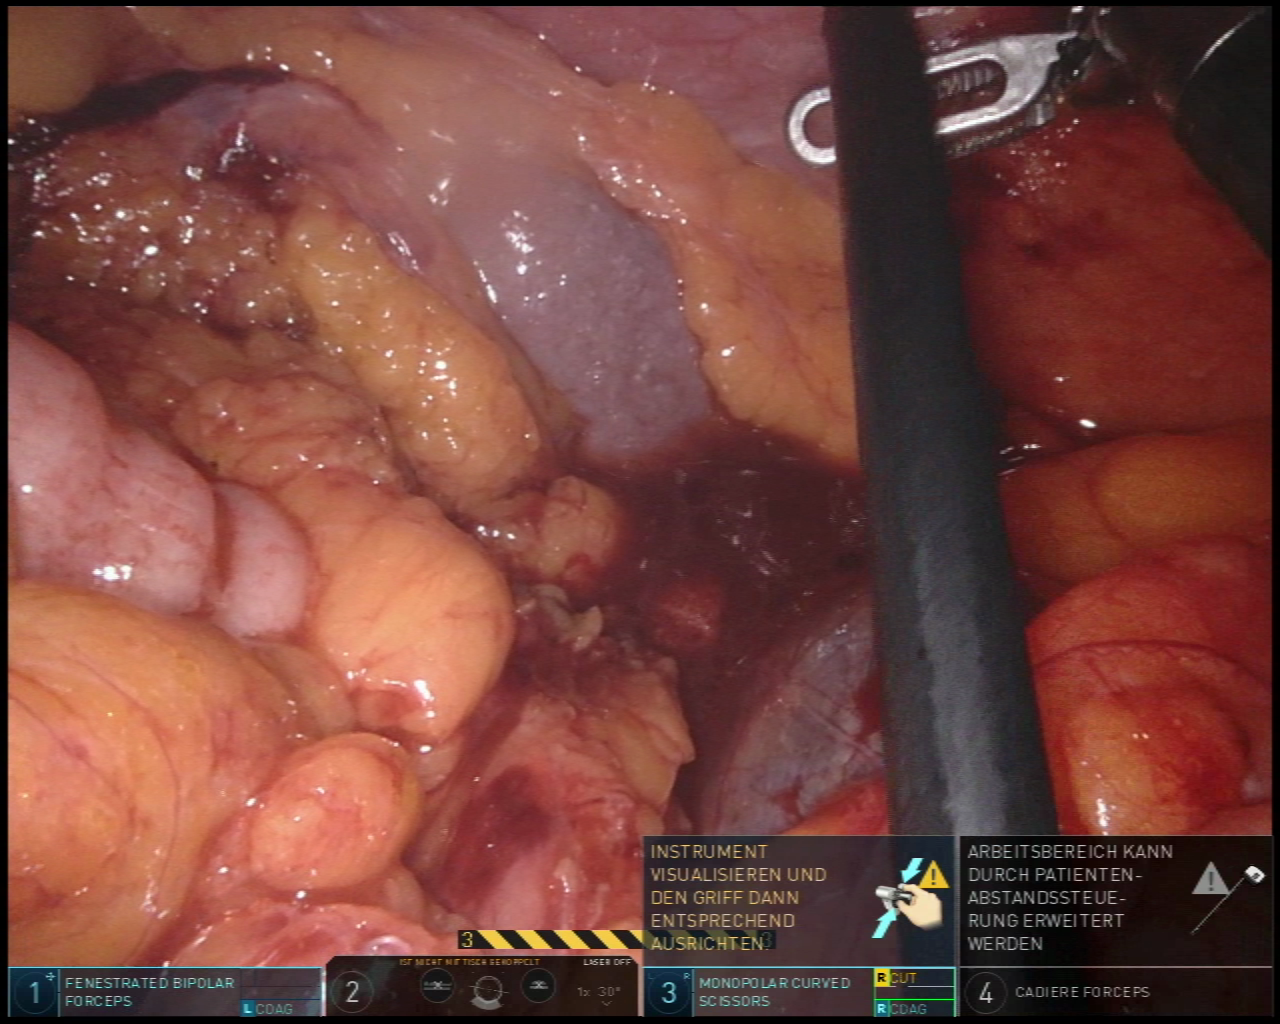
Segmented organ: spleen
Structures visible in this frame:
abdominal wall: yes
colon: yes
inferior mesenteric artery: no
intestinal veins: no
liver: no
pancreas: no
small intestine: no
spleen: yes
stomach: no
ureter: no
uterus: no
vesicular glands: no